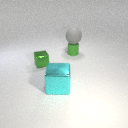
small green rubber cylinder behind small green metal cube